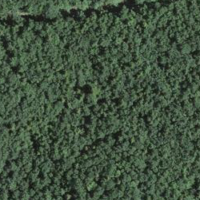
EUNIS habitat code: 41
Species observed at this site:
Mercurialis perennis